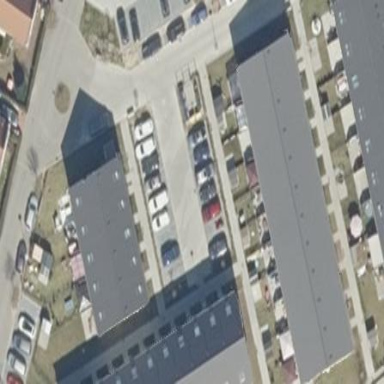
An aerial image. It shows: Parking available on the street side.